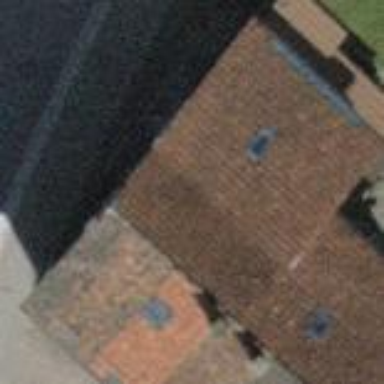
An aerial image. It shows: Semi-detached house with gabled roof.